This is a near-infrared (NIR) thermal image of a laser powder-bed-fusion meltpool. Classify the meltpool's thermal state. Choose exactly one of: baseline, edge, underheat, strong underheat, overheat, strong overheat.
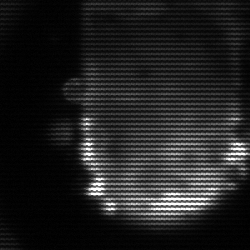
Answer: baseline